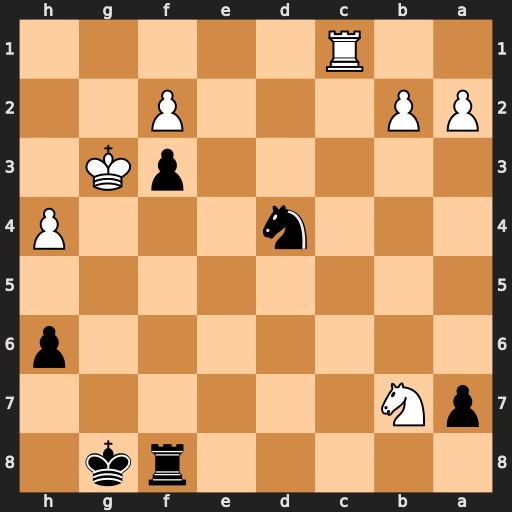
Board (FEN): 5rk1/pN6/7p/8/3n3P/5pK1/PP3P2/2R5
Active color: b
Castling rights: -
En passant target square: -
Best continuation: Ne2+ Kh3 Nxc1